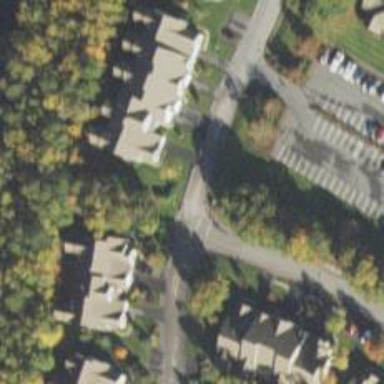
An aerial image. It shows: Stop road.